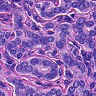
Metastatic tissue present: yes